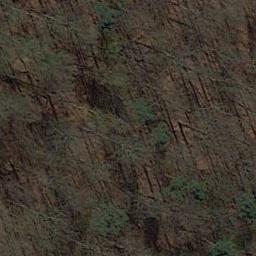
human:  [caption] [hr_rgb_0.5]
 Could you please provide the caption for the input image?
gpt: The forest is on the bare land .

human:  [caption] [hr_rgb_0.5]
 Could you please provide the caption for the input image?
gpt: This is a dense forest .

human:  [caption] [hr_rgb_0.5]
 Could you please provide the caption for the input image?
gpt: Many withered trees are in a forest .

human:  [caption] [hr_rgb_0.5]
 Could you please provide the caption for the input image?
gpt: The forest has some sparse green trees randomly arranged and the forest soil is deep yellow .

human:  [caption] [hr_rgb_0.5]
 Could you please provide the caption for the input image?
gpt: A sparse forest with some withered trees .